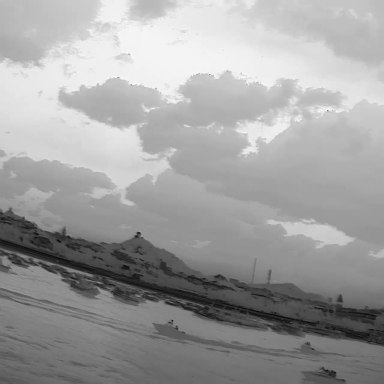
There are three canoes in the infrared image.